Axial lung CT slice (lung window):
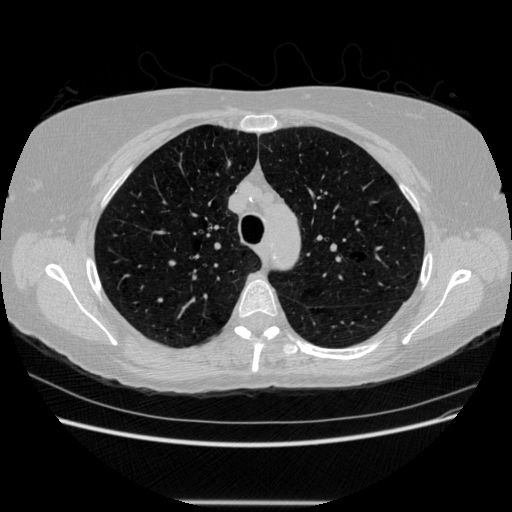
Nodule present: no